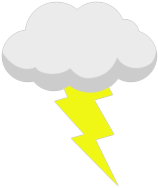
lightening cloud